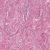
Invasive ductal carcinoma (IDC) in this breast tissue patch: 0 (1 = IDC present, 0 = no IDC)